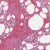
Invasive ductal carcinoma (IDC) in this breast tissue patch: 0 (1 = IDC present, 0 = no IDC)